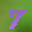
Label: 7